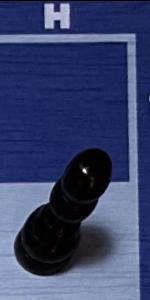
Label: Pawn_Black